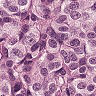
Metastatic tissue present: yes